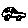
Label: car